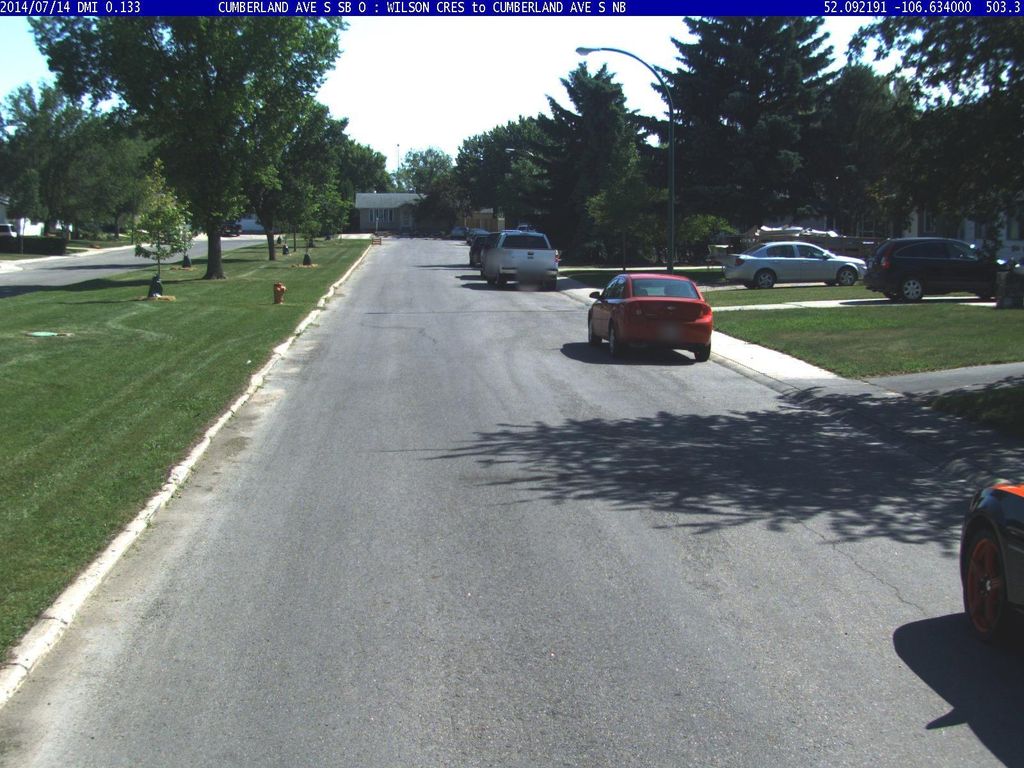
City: saskatoon